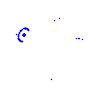
Particle: proton